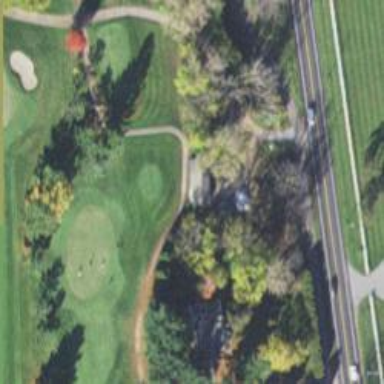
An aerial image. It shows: Path for both roads and golfers.